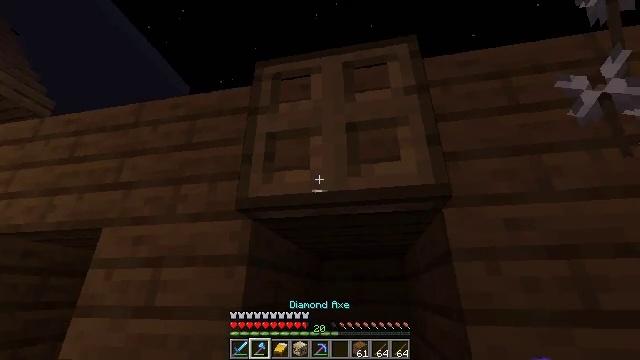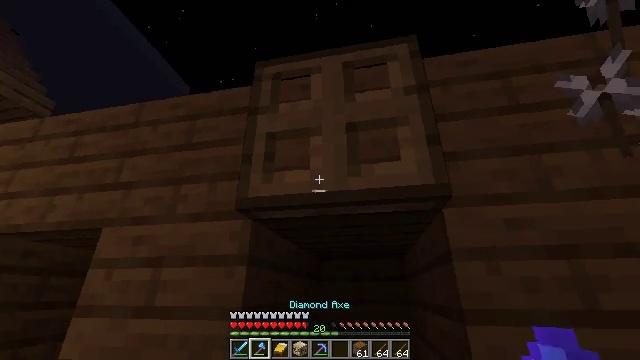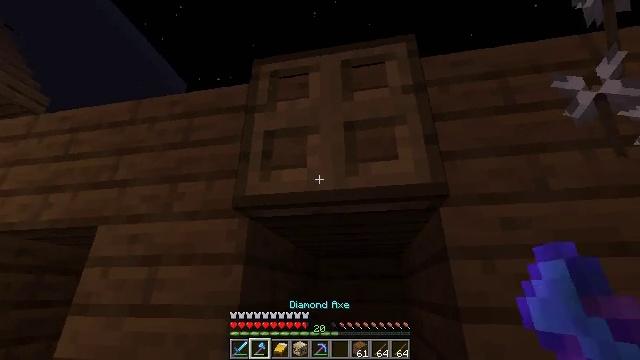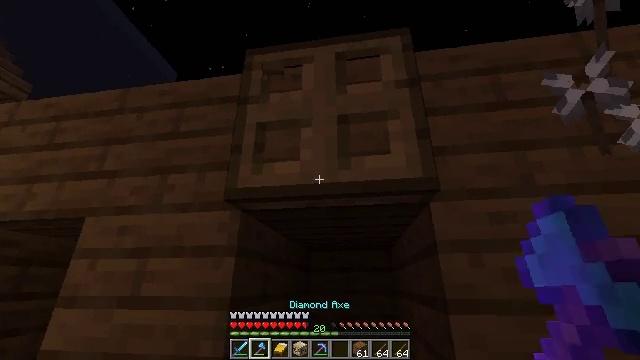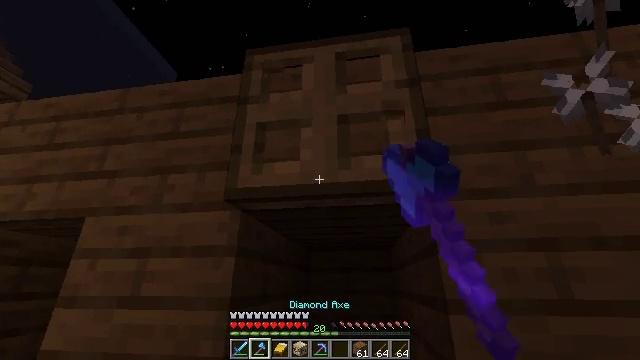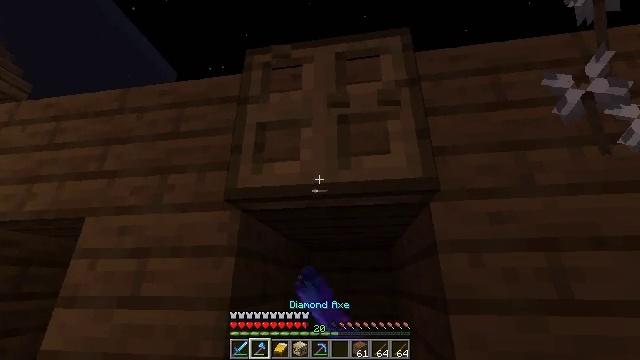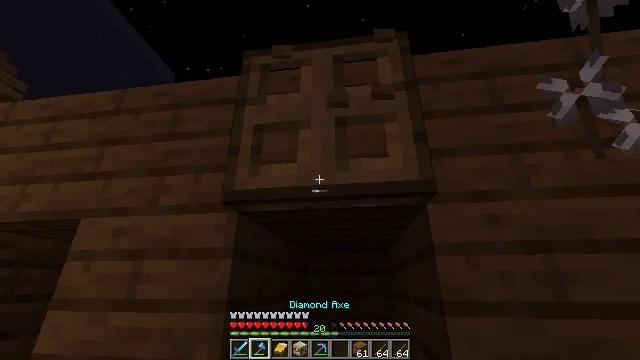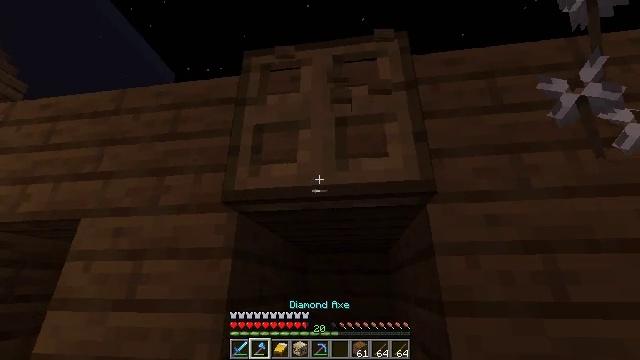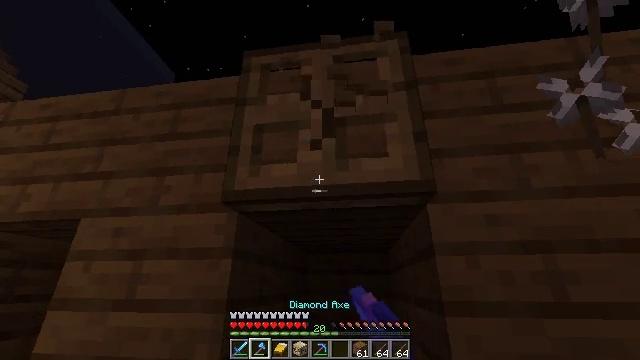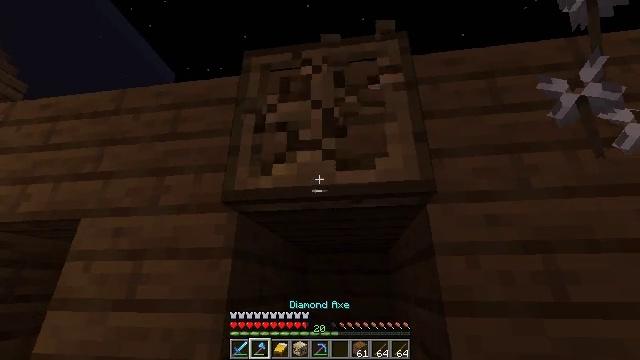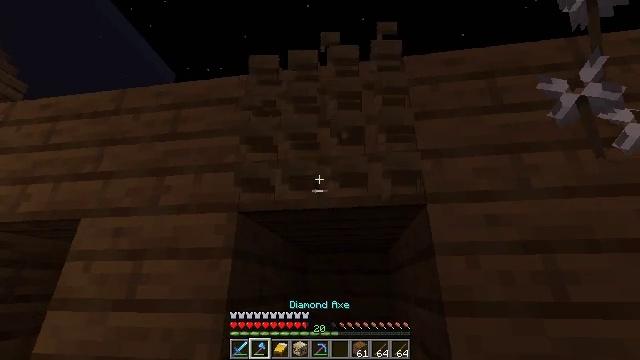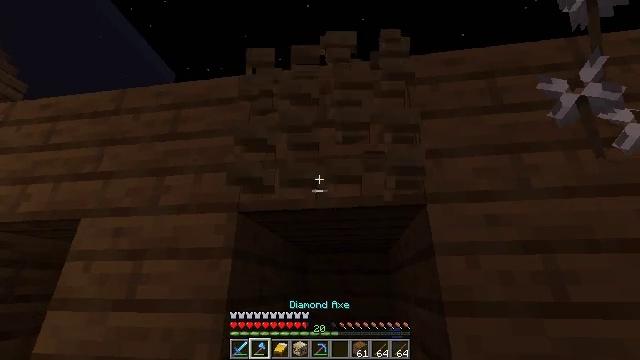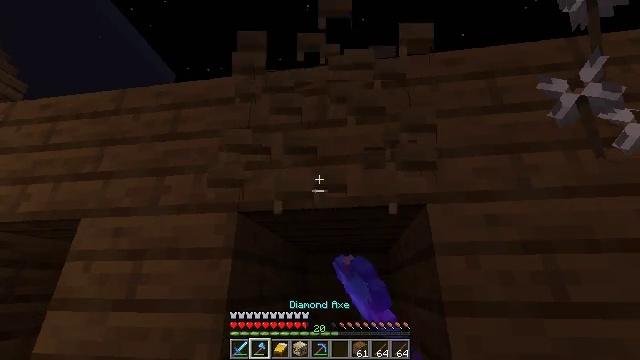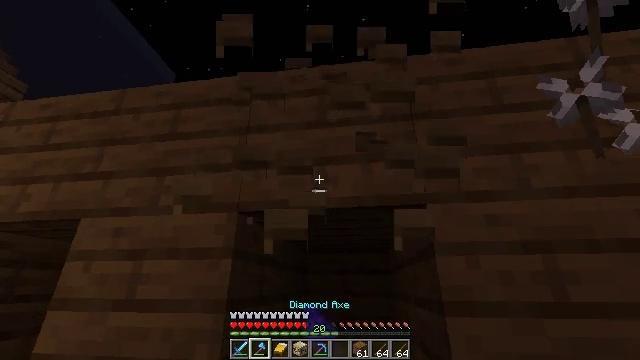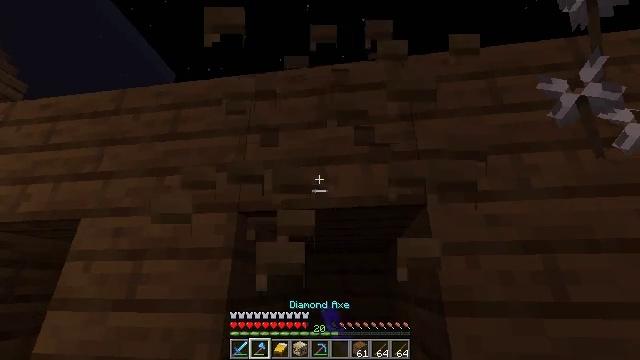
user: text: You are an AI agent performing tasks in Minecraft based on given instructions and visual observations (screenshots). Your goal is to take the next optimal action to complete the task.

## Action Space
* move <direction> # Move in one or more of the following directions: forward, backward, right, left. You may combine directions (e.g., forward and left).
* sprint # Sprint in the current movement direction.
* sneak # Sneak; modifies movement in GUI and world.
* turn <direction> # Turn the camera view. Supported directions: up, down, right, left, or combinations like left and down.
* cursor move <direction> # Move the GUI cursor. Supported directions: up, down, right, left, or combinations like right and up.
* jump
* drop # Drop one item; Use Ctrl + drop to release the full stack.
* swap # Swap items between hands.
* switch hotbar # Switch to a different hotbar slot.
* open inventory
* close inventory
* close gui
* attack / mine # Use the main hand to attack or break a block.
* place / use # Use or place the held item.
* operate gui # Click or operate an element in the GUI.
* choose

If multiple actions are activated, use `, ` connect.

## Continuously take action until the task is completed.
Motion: motion action
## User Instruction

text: Mine the oak trapdoor.
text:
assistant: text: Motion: no_op
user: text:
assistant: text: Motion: no_op
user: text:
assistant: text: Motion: turn right and down, attack / mine
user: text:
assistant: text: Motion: attack / mine
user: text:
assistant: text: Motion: attack / mine
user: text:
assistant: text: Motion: attack / mine
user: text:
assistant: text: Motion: attack / mine
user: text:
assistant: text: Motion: attack / mine
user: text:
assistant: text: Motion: attack / mine
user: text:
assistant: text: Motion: attack / mine
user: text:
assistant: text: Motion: attack / mine
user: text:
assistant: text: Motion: attack / mine
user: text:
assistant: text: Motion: attack / mine
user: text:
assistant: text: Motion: attack / mine
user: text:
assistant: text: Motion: attack / mine